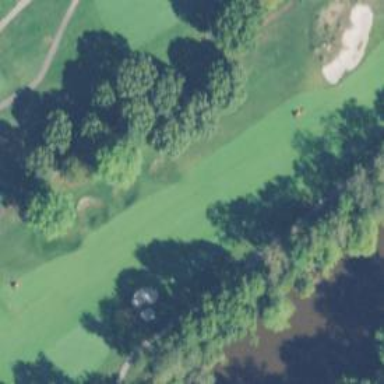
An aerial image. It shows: Golf hole.